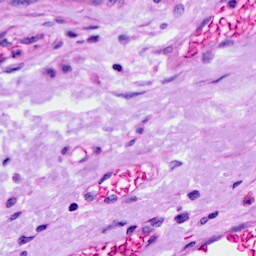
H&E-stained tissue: Ovarian